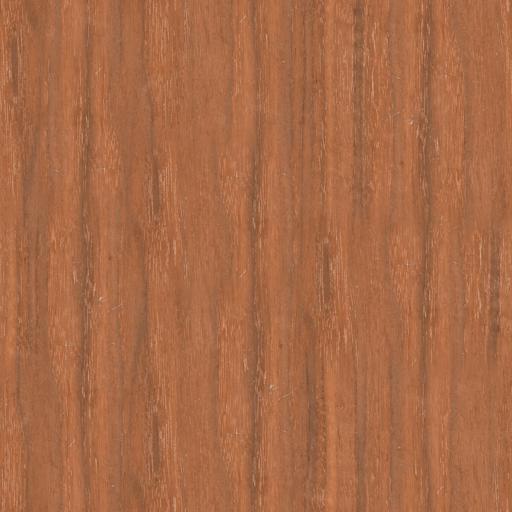
Tags: brown orange wood wooden